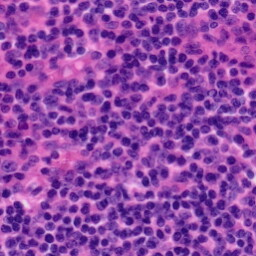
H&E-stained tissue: Tonsil